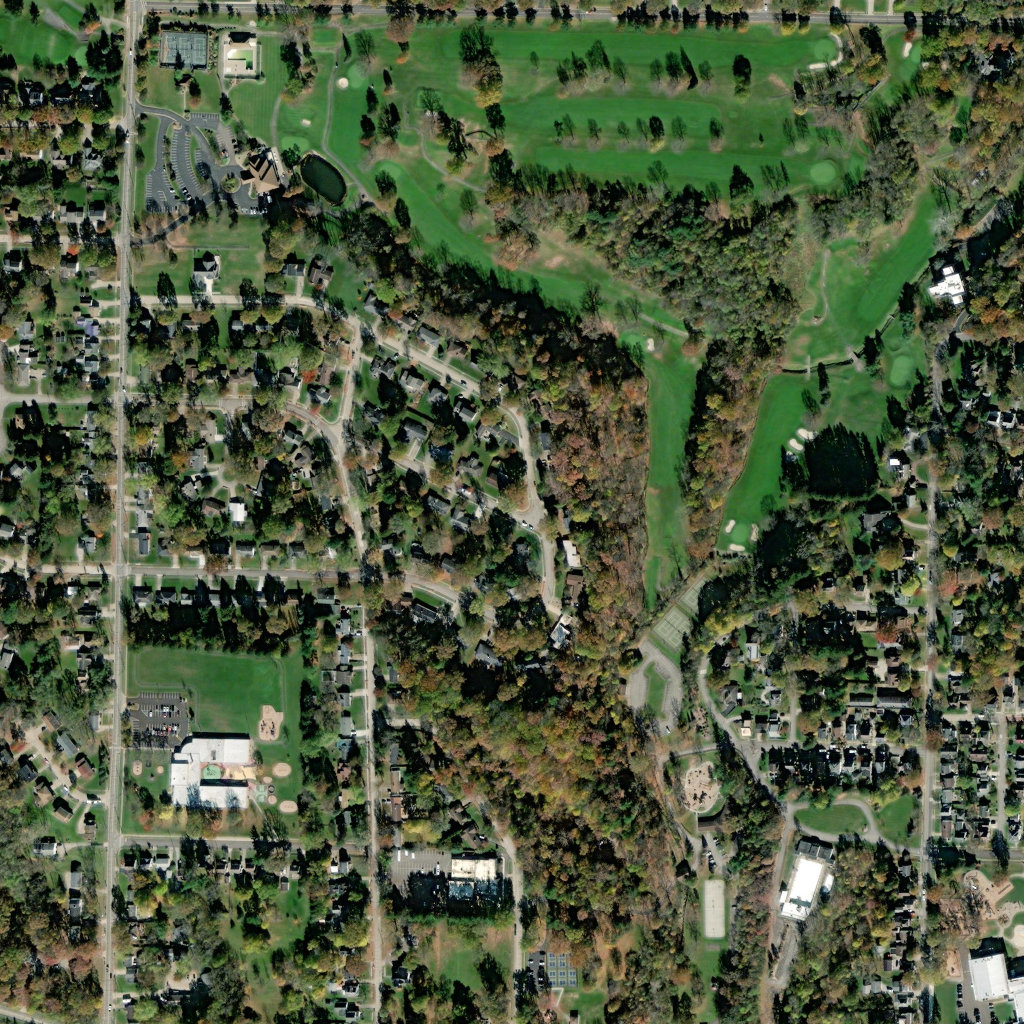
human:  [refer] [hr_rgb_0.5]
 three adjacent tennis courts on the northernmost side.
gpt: <box>[[15, 3, 20, 6, 0]]</box>